Current action and preconditions to check: trajectory_clear

Your task: For each precondition in the list above, predict whether it will hold at this action.

Consider the current scene as observed from the mobile robot's camera, and analyze the predicted future states of all dynamic agents (e.g., people, animals, vehicles, or any moving entities) within the NEXT SECOND.

IMPORTANT: Only answer "very likely" if you are absolutely certain—based on strong, clear evidence—that a dynamic agent will violate the precondition in the predicted future state. Do NOT answer "very likely" for unlikely, ambiguous, or low-probability risks.

Ask yourself for each precondition: Is there a high probability, with clear and convincing evidence, that the predicted future states of any dynamic agent will interfere with the predicted future state of the currently executing action within the NEXT SECOND, causing that precondition to fail?

Assess the risk level based on these predictions. Use "likely" or "very likely" if motions create a clear risk of interference.

Use "neutral" or "improbable" if agents are nearby but their predicted paths are clearly diverging or non-conflicting.

Failure Risk Categories: "very improbable", "improbable", "neutral", "likely", "very likely"

Answer Format: Output ONLY the probability_of_failure value from these categories: "very improbable", "improbable", "neutral", "likely", "very likely"

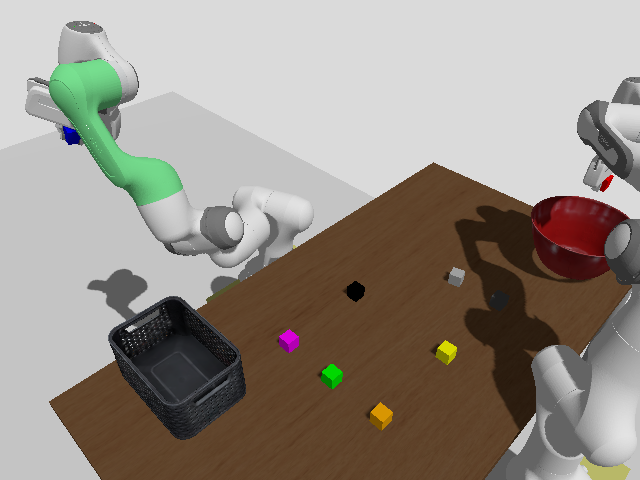

Answer: very improbable